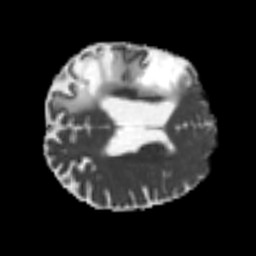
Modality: MD
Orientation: axial
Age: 52
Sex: male
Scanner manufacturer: siemens
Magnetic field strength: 3 T
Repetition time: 4.999 s
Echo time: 0.07946 s